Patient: sex M, age 55
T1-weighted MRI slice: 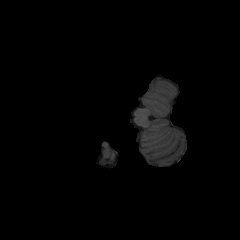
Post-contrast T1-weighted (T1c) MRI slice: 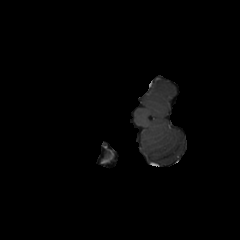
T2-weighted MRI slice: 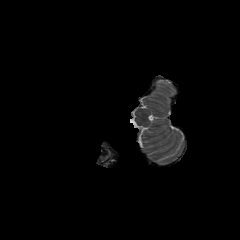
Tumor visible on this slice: no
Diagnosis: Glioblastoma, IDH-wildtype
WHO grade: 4